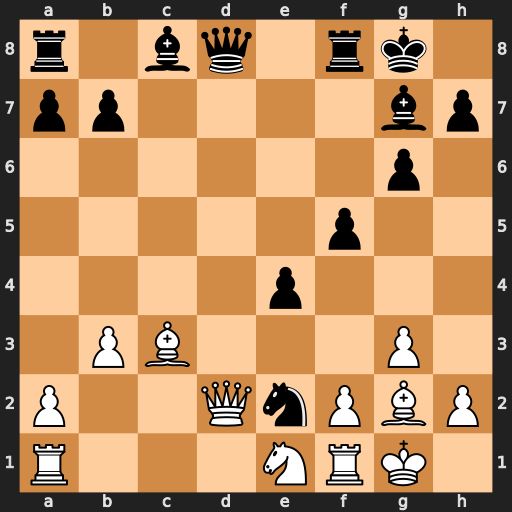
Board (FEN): r1bq1rk1/pp4bp/6p1/5p2/4p3/1PB3P1/P2QnPBP/R3NRK1
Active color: w
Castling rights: -
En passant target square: -
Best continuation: Qxe2 Bxc3 Qc4+